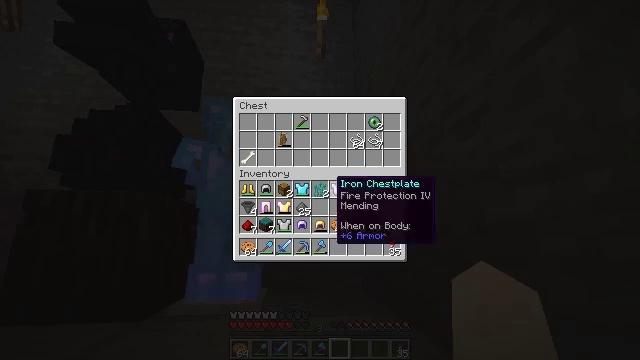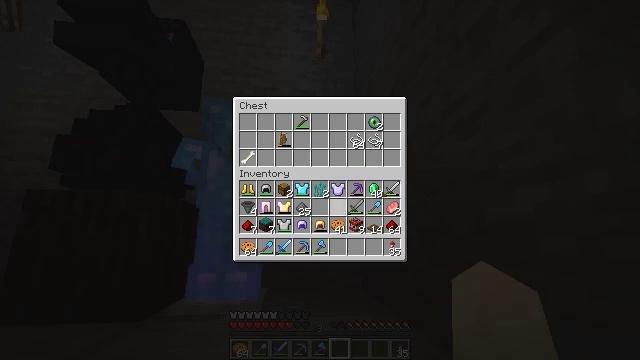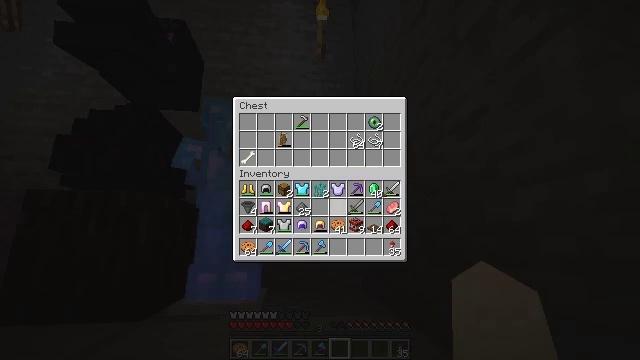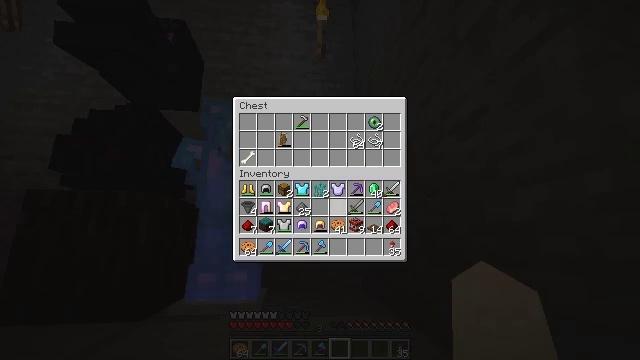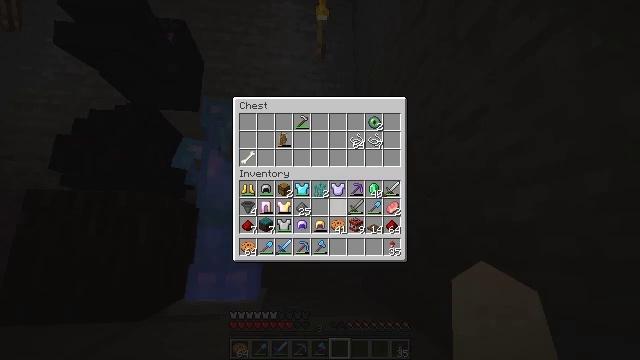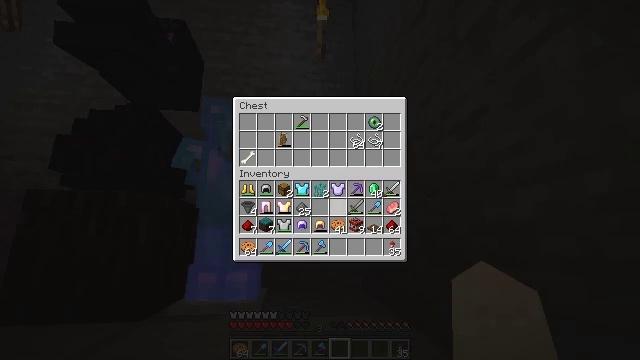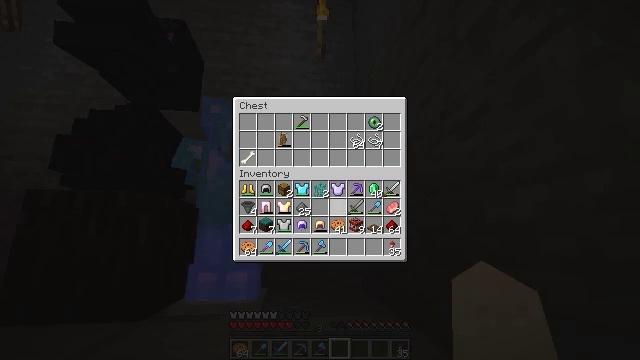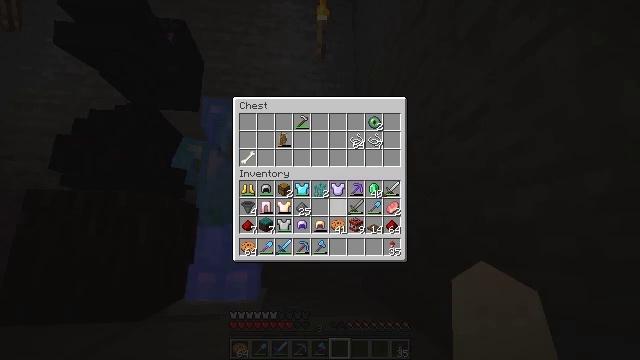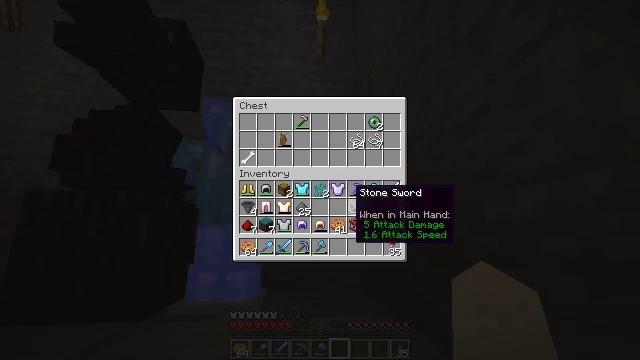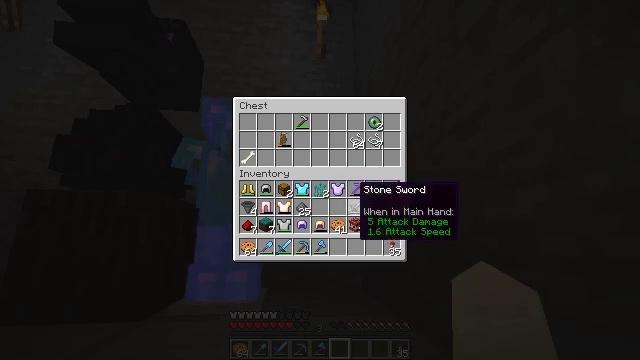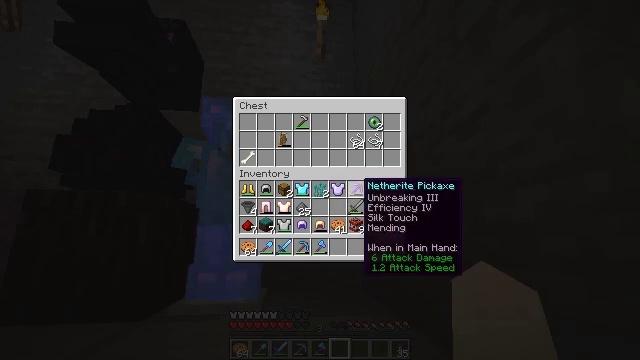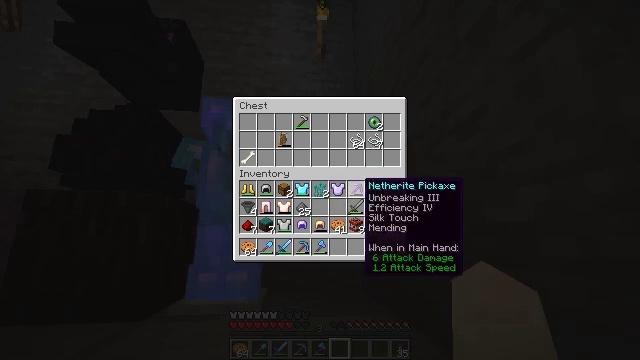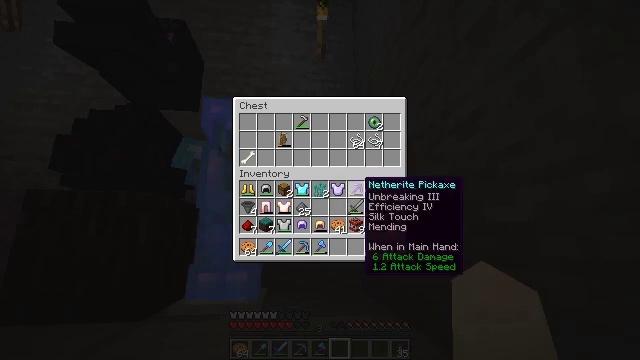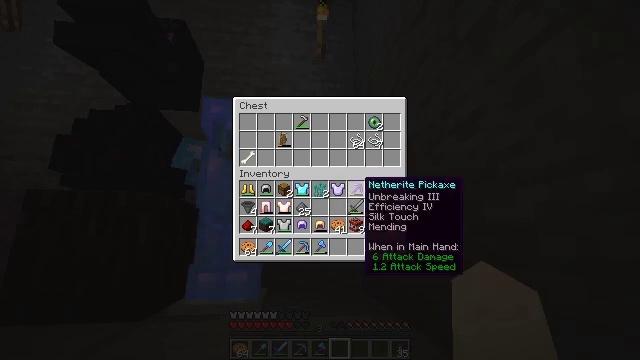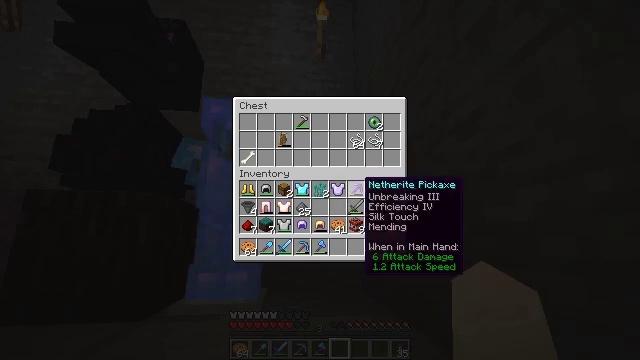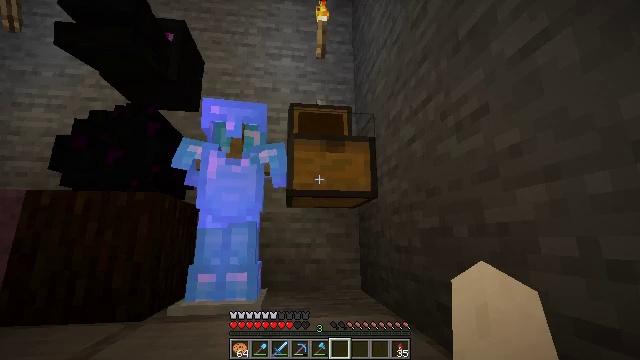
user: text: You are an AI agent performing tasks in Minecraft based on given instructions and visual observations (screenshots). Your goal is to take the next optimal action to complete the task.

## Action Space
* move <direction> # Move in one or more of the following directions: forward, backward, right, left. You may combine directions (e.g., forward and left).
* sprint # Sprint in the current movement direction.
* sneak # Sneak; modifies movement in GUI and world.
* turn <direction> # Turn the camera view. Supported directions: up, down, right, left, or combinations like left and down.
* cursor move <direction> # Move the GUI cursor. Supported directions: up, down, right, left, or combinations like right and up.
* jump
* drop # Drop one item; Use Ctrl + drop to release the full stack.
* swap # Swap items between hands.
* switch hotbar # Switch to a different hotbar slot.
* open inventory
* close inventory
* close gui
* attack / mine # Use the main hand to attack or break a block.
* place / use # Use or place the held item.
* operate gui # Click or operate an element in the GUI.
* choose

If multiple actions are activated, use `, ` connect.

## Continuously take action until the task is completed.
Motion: motion action
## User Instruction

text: Combine gold nuggets and a carrot to make a golden carrot.
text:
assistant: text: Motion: turn right and down
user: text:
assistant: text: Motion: no_op
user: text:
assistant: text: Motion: no_op
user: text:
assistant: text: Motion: no_op
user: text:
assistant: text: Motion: no_op
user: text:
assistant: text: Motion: no_op
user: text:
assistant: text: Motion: no_op
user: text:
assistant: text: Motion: no_op
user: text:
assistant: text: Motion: no_op
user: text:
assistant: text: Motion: no_op
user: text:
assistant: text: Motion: no_op
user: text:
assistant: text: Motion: no_op
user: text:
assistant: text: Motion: no_op
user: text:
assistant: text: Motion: no_op
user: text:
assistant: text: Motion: no_op
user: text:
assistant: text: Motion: no_op
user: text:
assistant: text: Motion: no_op
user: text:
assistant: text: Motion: no_op
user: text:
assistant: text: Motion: no_op
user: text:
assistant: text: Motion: no_op
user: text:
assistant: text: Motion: turn left
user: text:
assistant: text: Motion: turn left and down
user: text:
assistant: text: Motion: turn left and down
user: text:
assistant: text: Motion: turn left and down
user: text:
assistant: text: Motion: turn left and down
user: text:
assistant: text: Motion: turn left
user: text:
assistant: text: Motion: turn left
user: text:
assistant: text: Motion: no_op
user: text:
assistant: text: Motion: move forward
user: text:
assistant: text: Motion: move forward